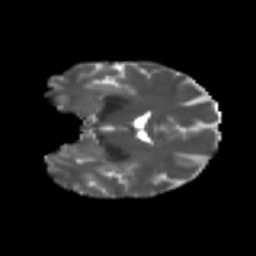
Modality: T2w
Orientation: coronal
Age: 49
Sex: female
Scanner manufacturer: ge
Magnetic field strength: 3 T
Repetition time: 7.8 s
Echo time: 0.0606 s